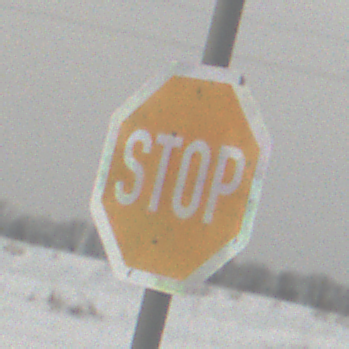
Verkehrszeichen: Stop
Umgebung: Outdoor, Nature
Tageszeit: MorningAfternoon
Wetter: Overcast
Licht: Natural
Jahreszeit: Winter
Kontrast: LowContrast